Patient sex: F
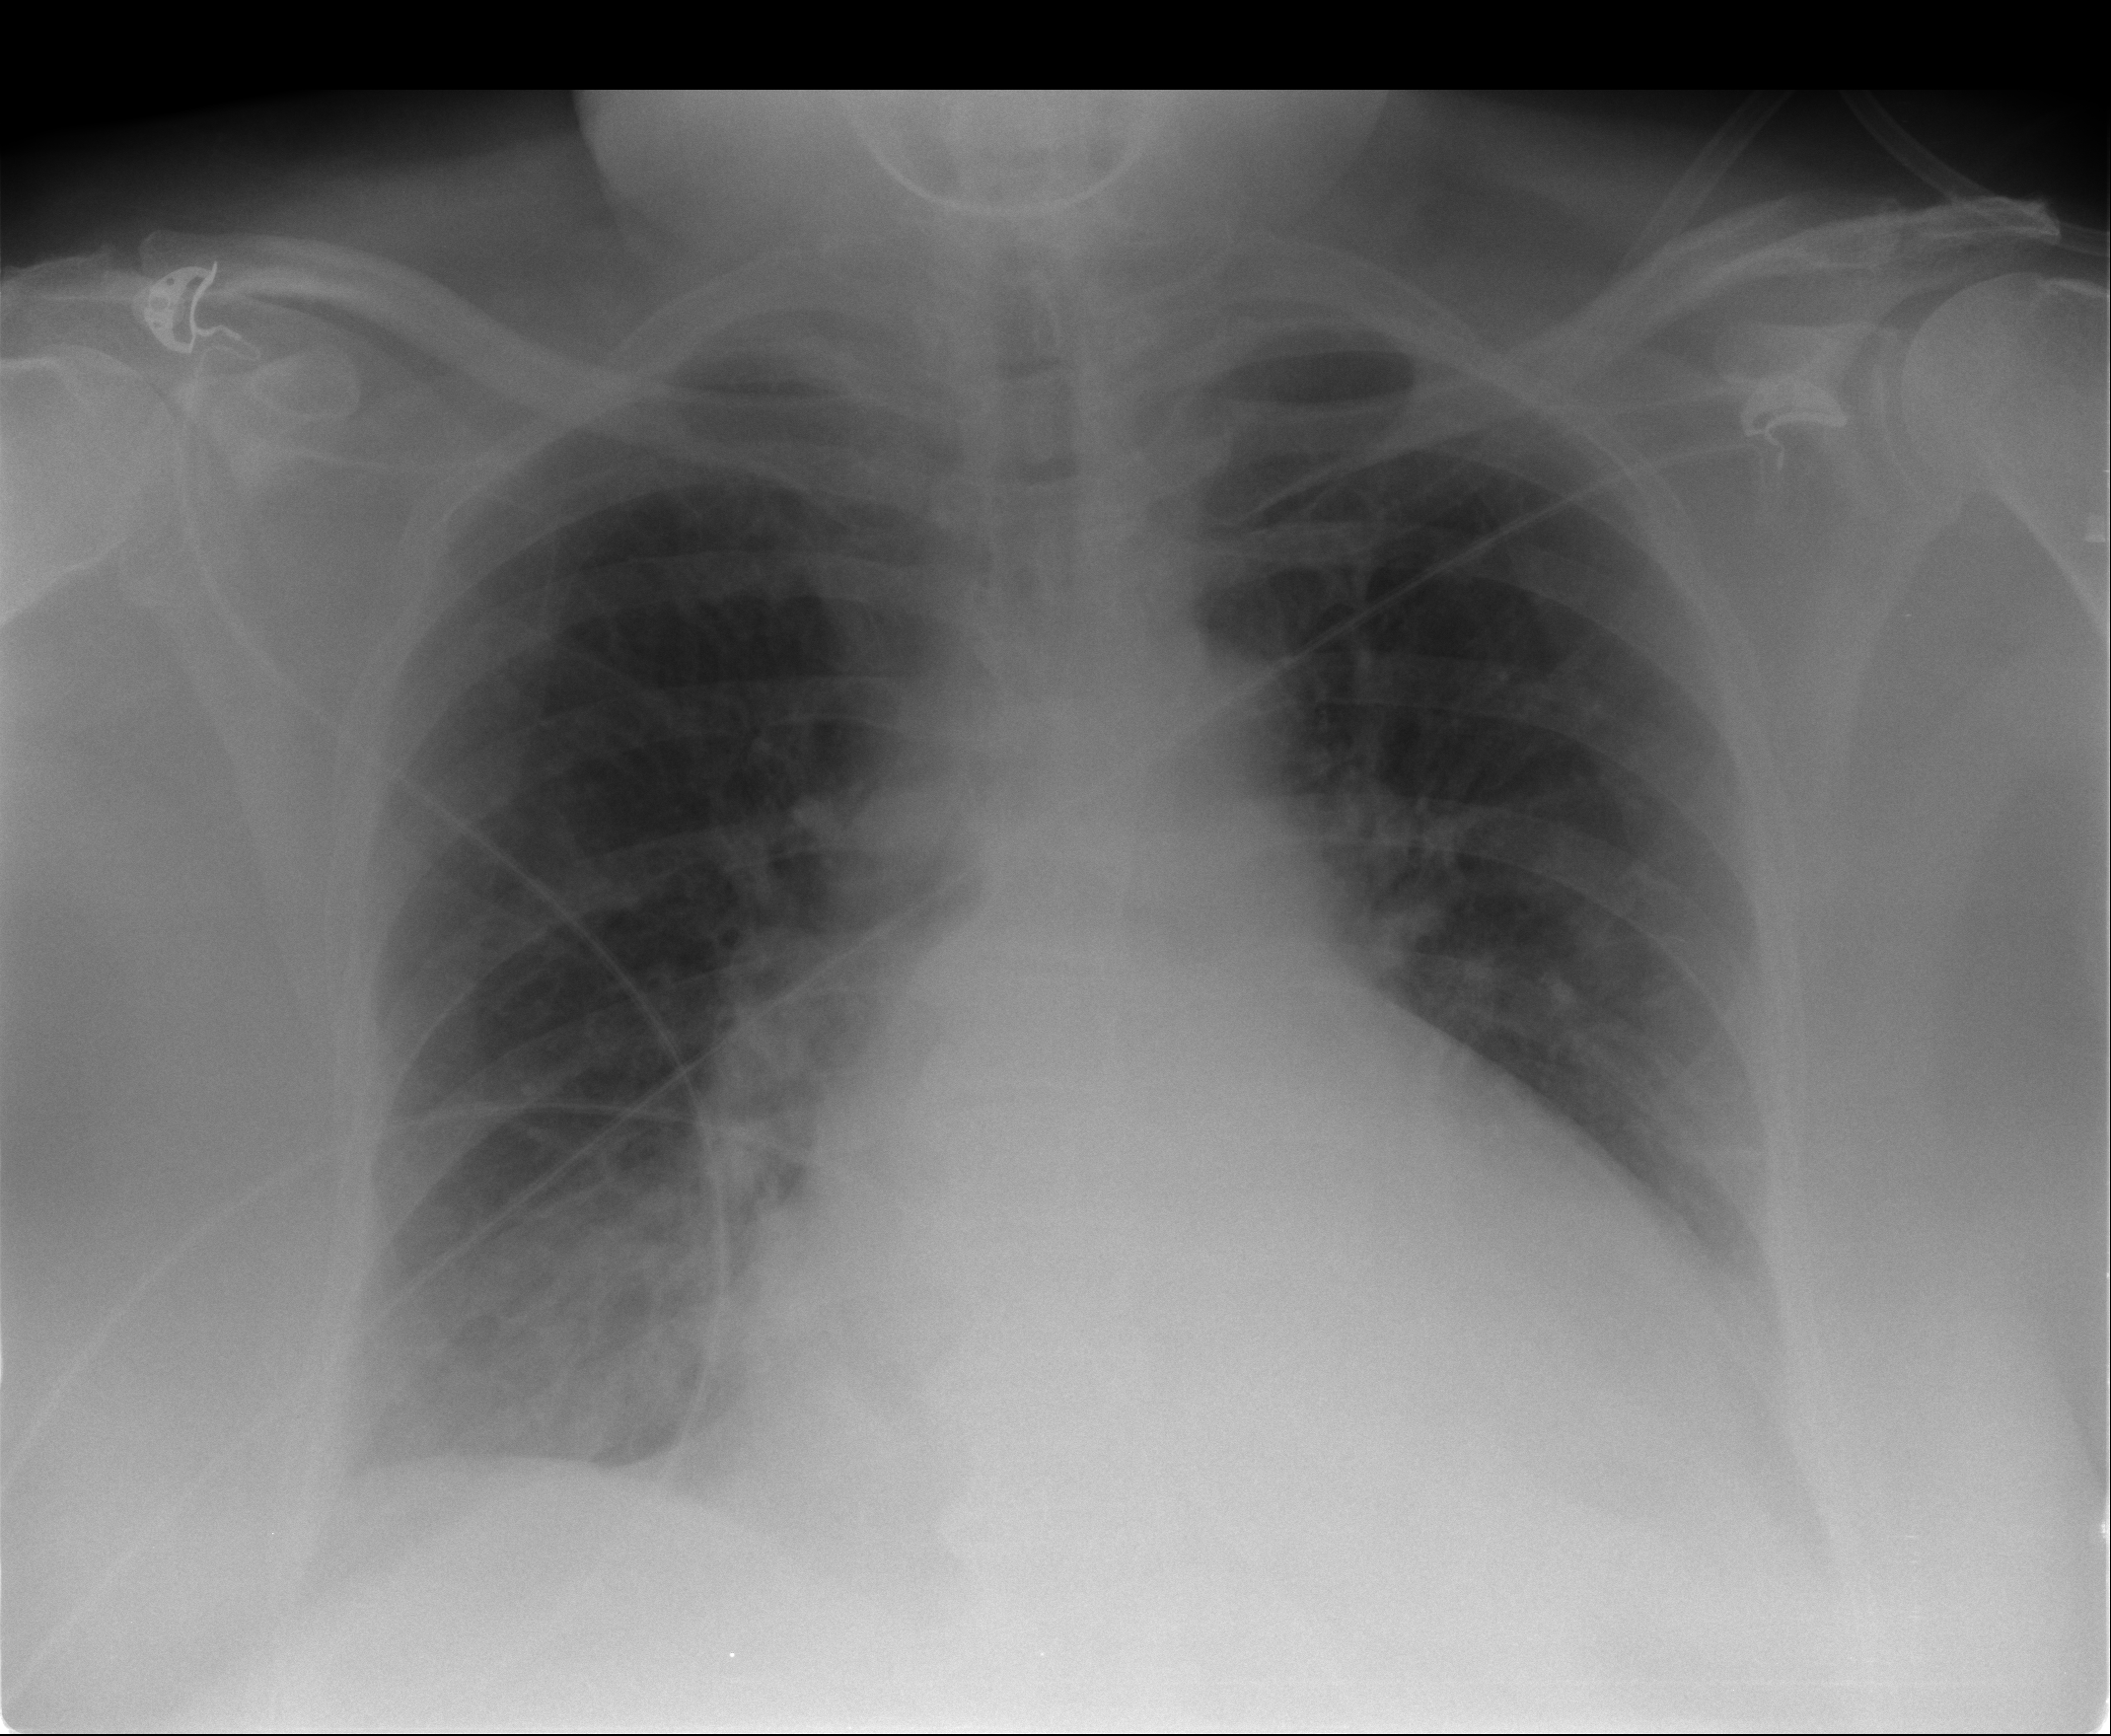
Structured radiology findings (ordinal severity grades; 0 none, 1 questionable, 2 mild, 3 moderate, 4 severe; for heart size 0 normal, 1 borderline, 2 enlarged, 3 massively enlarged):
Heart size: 2
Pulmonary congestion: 2
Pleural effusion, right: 1
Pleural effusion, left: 1
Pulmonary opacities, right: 0
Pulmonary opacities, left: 0
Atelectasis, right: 2
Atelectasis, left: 2